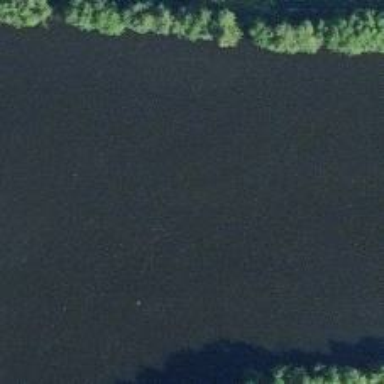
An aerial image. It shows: Beautiful view of river.